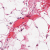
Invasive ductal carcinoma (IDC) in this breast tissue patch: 0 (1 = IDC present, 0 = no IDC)